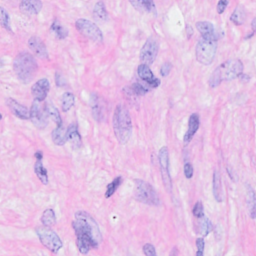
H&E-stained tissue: Breast